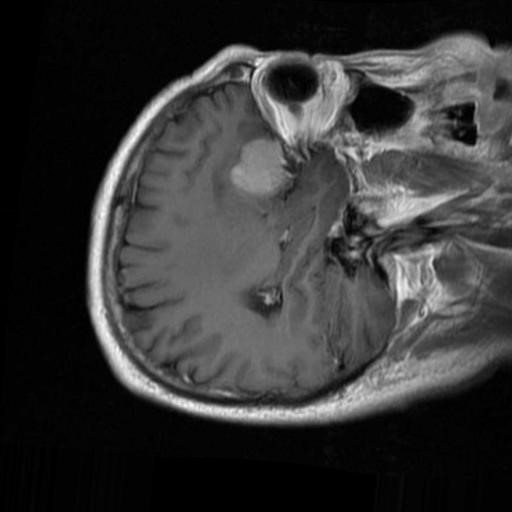
Label: brain_menin